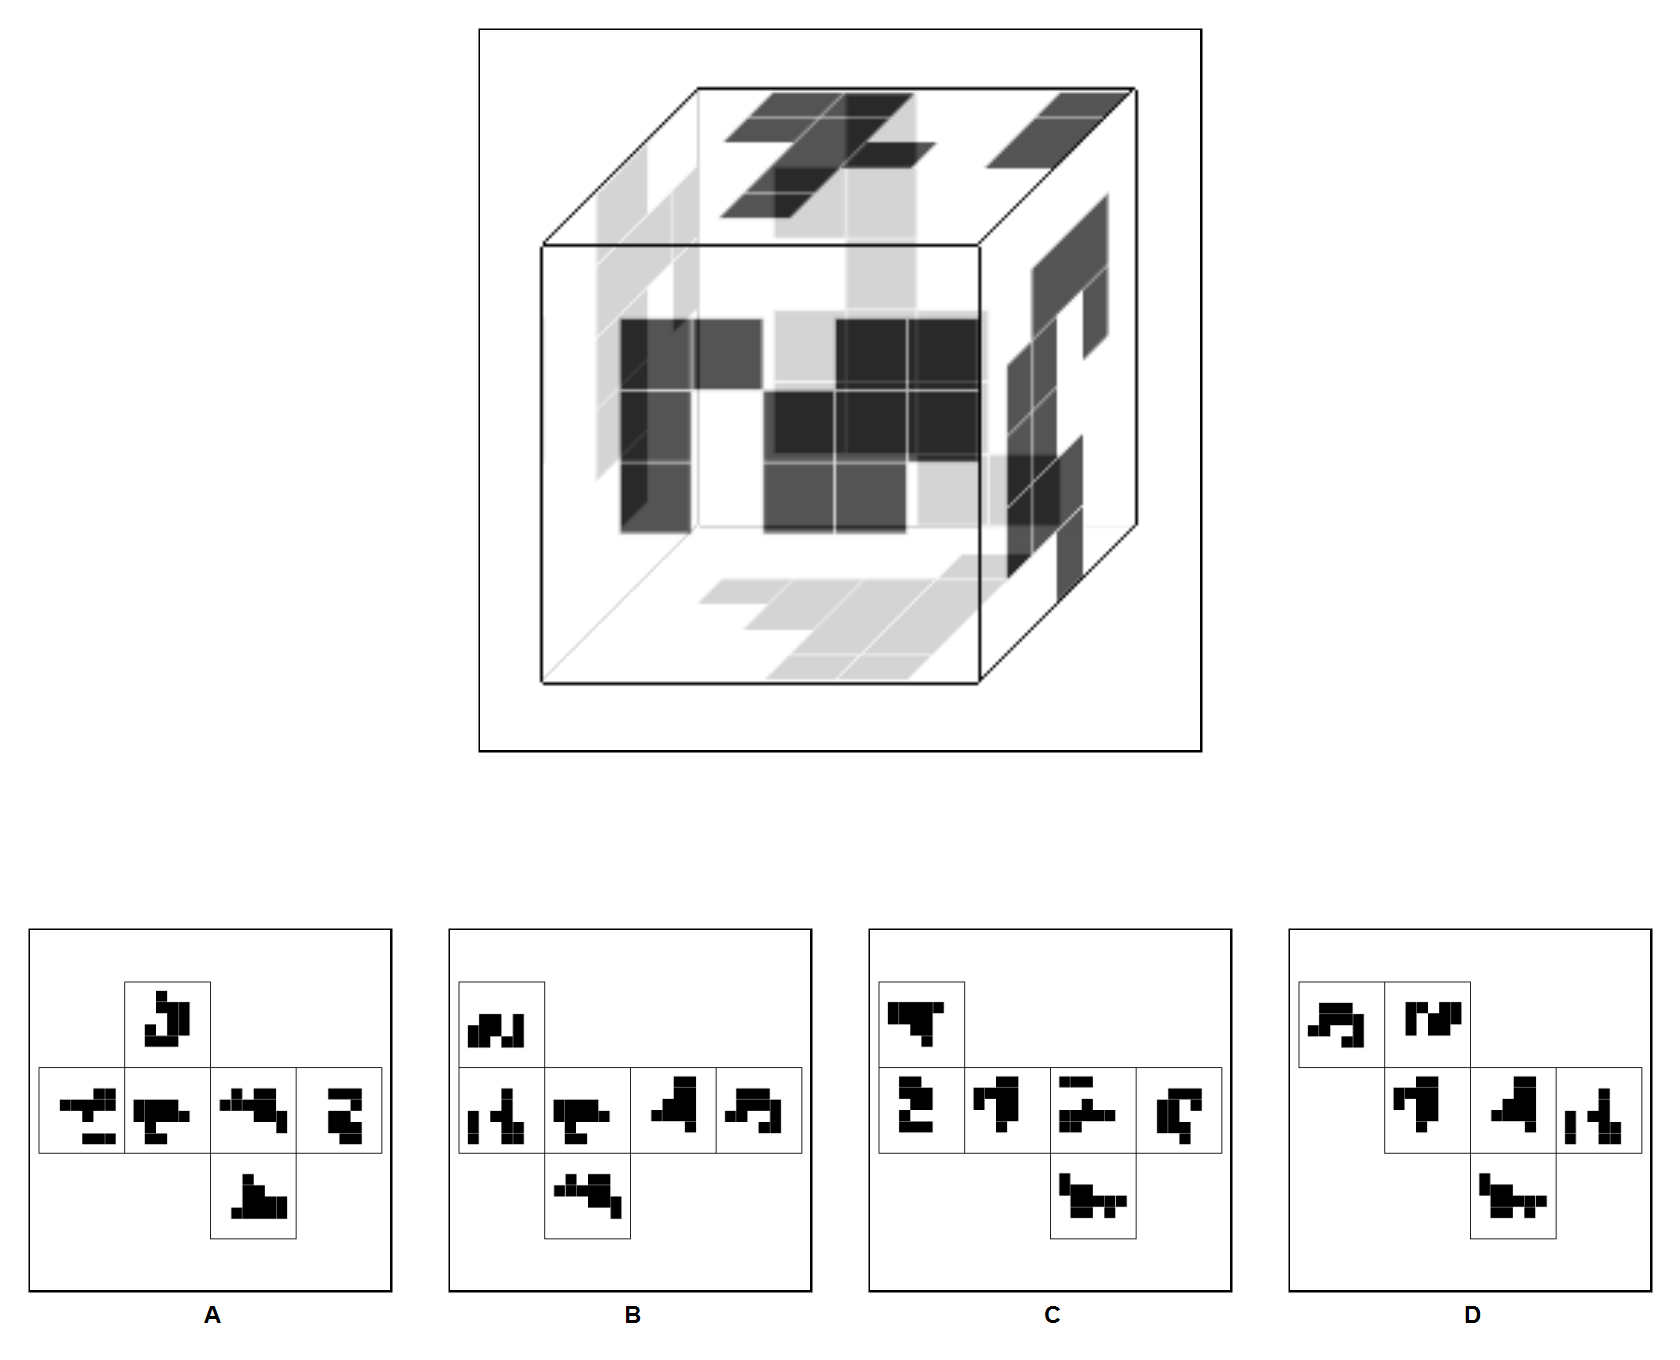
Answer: B